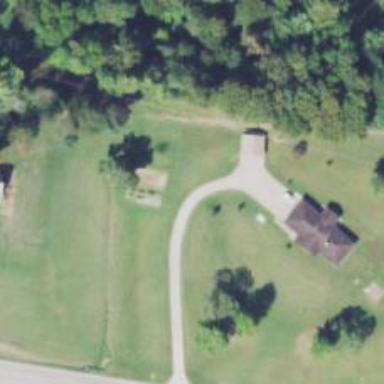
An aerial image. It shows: Driveway.